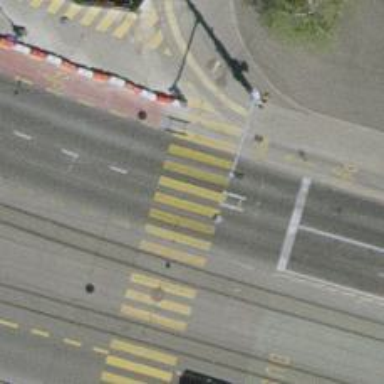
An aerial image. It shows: Road crossing with traffic signals.